【题型】选择题　【知识点】立体几何　【难度】easy
如图，已知圆锥的轴截面是等边三角形，底面圆的半径为2，现把该圆锥打磨成一个球，则该球半径的最大值为（ ）

\vspace{0.2cm}
\noindent A．$\dfrac{\sqrt{3}}{3}$ \qquad B．$\dfrac{2\sqrt{3}}{3}$
\noindent C．$\dfrac{2}{3}$ \qquad D．$\dfrac{4}{3}$

\vspace{0.2cm}
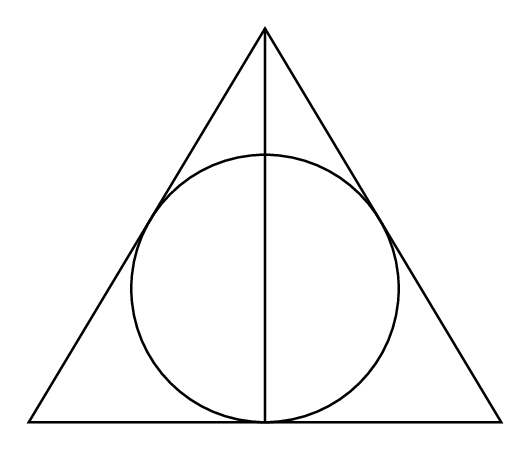
【解答】

\noindent \textbf{【答案】} B

\vspace{0.2cm}
\noindent \textbf{【分析】} 易知当球半径最大时，截面大圆为等边三角形的内切圆，根据正三角形三心合一，可知内心即为重心，故内切圆的半径为高的$\dfrac{1}{3}$，再计算即可.

\vspace{0.2cm}
\noindent \textbf{【详解】} 当球是圆锥的内切球时球半径最大，
此时截面大圆为等边三角形的内切圆，
根据正三角形三心合一，可知内心即为重心，
所以圆半径为正三角形高的$\dfrac{1}{3}$，即$r=\dfrac{2\sqrt{3}}{3}$．
故选：B．